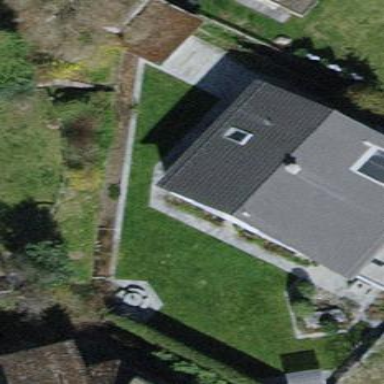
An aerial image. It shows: Detached building with tile roof.